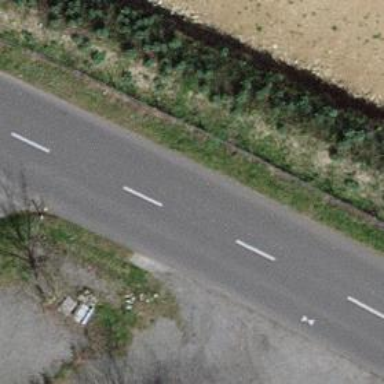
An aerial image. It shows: Tertiary road with asphalt surface and no sidewalk.